Field crop: tomato
Growth stage: 1
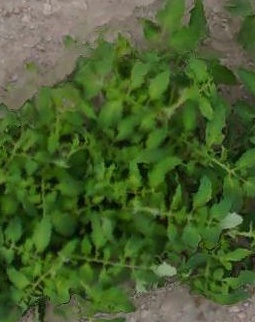
Species: tomato